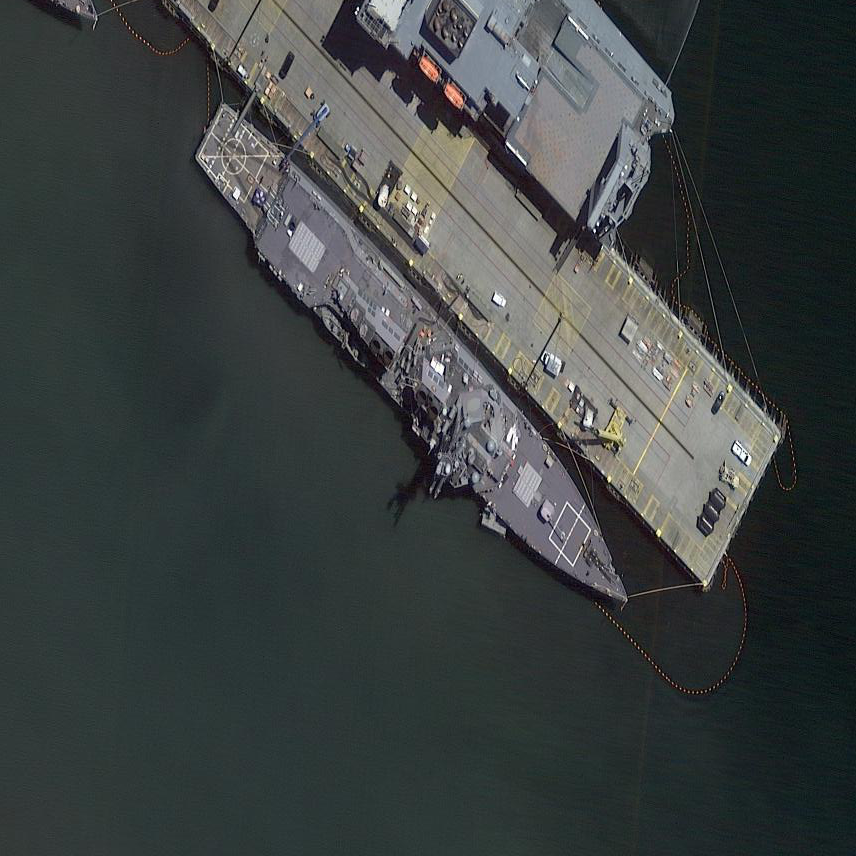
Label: destroyer